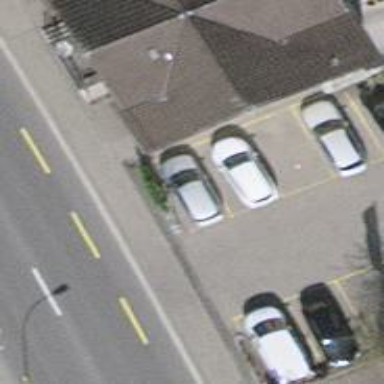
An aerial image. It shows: Restaurant.